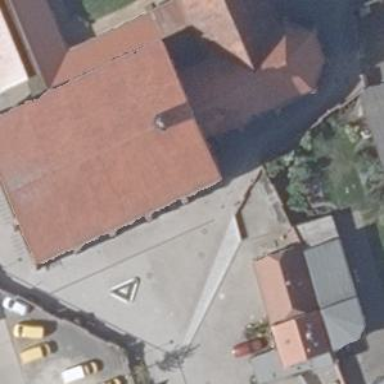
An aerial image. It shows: Building.